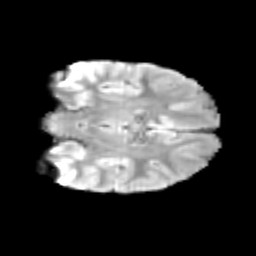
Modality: T2w
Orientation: coronal
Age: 11
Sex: male
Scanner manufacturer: siemens
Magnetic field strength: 3 T
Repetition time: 3.8 s
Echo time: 0.07 s